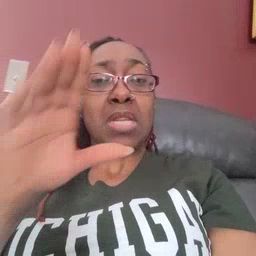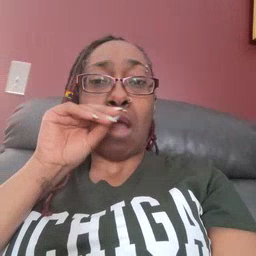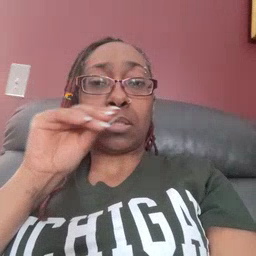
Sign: duck